Question: I'm creating a new module that uses a order grid for particular product(this is not the report grid) in magento admin i successfully create new order grid for that but i want to get total price for product at the end , like in sales>report.
Please see image

Any help will be appreciated,,Thanks
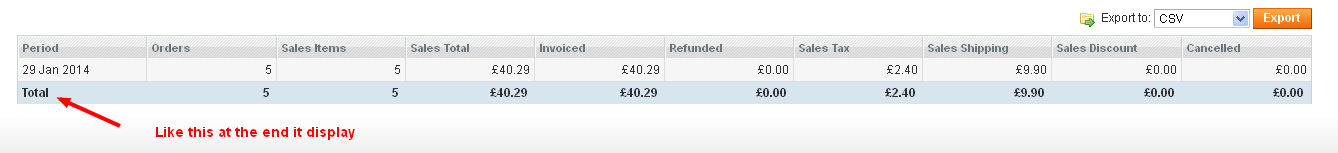
Answer: Source <URL>
add these fields in gird class
'''
class SSD_Uzkart_Block_Adminhtml_Uzkart_Grid extends Mage_Adminhtml_Block_Widget_Grid
{
protected $_countTotals = true;
public function getTotals()
{
$totals = new Varien_Object();
$fields = array(
'uzkart_trans_amount' => 0, //actual column index, see _prepareColumns()
'some_summarable_field' => 0,
'another_countable_field' => 0,
);
foreach ($this->getCollection() as $item) {
foreach($fields as $field=>$value){
$fields[$field]+=$item->getData($field);
}
}
//First column in the grid
$fields['entity_id']='Totals';
$totals->setData($fields);
return $totals;
}
protected function _prepareColumns()
{
/**
* another columns
*/
$this->addColumn('uzkart_trans_amount', array(
'header' => Mage::helper('uzkart')->__('Payment Amount'),
'index' => 'uzkart_trans_amount',
'type' => 'currency',
));
/**
* another columns
*/
}
/**
* another methods
*/
}
'''

Also you can use another method Please follow instruction
You should create report grid. See 'Mage_Adminhtml_Block_Report_Customer_Orders_Grid' report grid and try to impelement own.
Here is great tuts about custom reports:
<URL>
<URL>